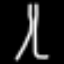
Label: The Eiffel Tower